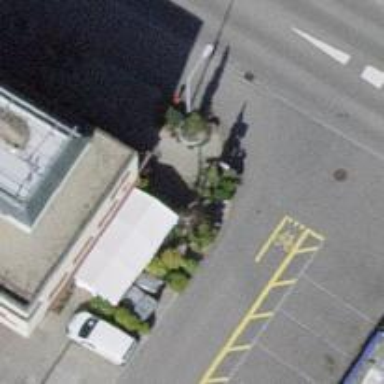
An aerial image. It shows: Public surveillance system is in place.